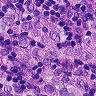
Metastatic tissue present: yes